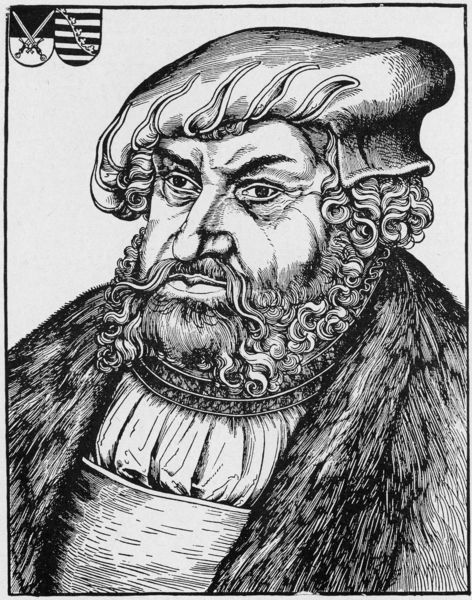
Titel: Bildnis von Johann dem Beständigen, Kurfürst von Sachsen
Künstler: Lucas d.Ä. Cranach
Institution: (Seriendruck)
Schlagwörter: dunkel, mann, umhang, weiß, grau, haar, hell, hut, mund, nase, profil, schwarz, stirn, zeichnung, blick, haube, alt, bart, hemd, kappe, mütze, schnurrbart, augen, böse, falten, kragen, pelz, rahmen, vollbart, bildnis, portrait, porträt, gewand, haare, mantel, adel, augenbrauen, bruststück, lippen, lochen, locken, renaissance, deutschland, fell, kopfbedeckung, holzschnitt, wangen, grafik, graphik, könig, dick, grimmig, streifen, deutsch, wange, oberkörper, schnauzer, weste, religion, druck, schwarzweiss, radierung, stich, lockig, schwerter, holzdruck, bleistift, adeliger, niederländisch, wappen, pelzkragen, pelzmantel, halbprofil, portät, mittelalter, wams, klerus, luther, edelmann, kupferstich, schief, miniatur, zorn, graf, kurfürst, sachsen, albrecht, feist, gelockt, brandenburg, mütz, pelzschaube, fellmantel, zornig, shwert, friedrich der weise, markgraf, 16. jahrhundert, hans von kulmbach, kulmbach, pelz+, scheel